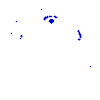
Particle: electron